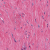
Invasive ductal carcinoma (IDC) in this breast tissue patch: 0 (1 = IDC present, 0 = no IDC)